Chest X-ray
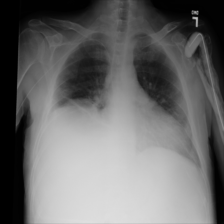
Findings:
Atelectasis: negative
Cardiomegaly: negative
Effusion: negative
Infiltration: negative
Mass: negative
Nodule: negative
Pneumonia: negative
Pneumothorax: negative
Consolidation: negative
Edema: negative
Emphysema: negative
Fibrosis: negative
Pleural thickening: negative
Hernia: negative